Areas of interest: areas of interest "Jinchang Grand Theatre Digital Cinema"
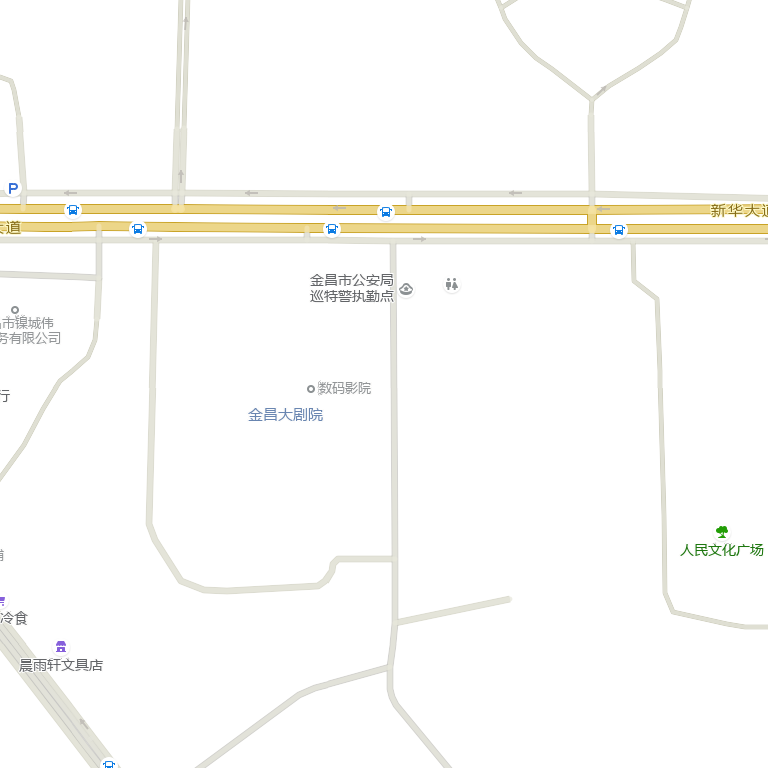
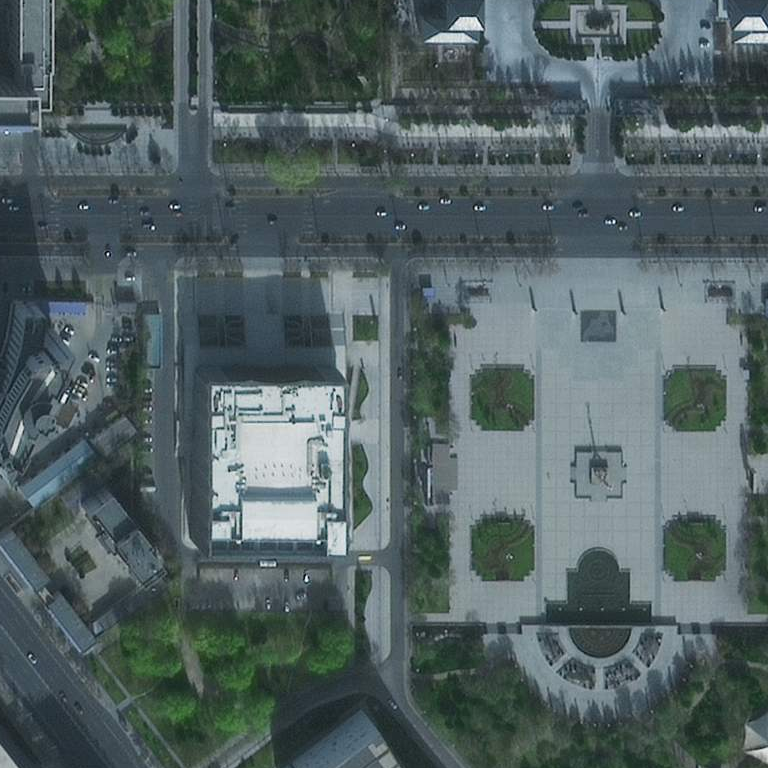